Interaction volume radius: 5 \u00c5
Interaction volume height: 25 \u00c5
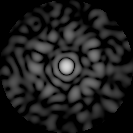
Disorder parameter: 0.7774